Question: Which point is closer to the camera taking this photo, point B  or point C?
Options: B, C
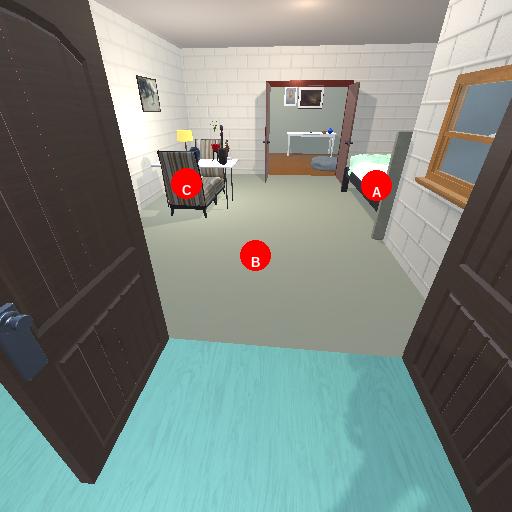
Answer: B